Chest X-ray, PA view. Patient: 55 years old, sex F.
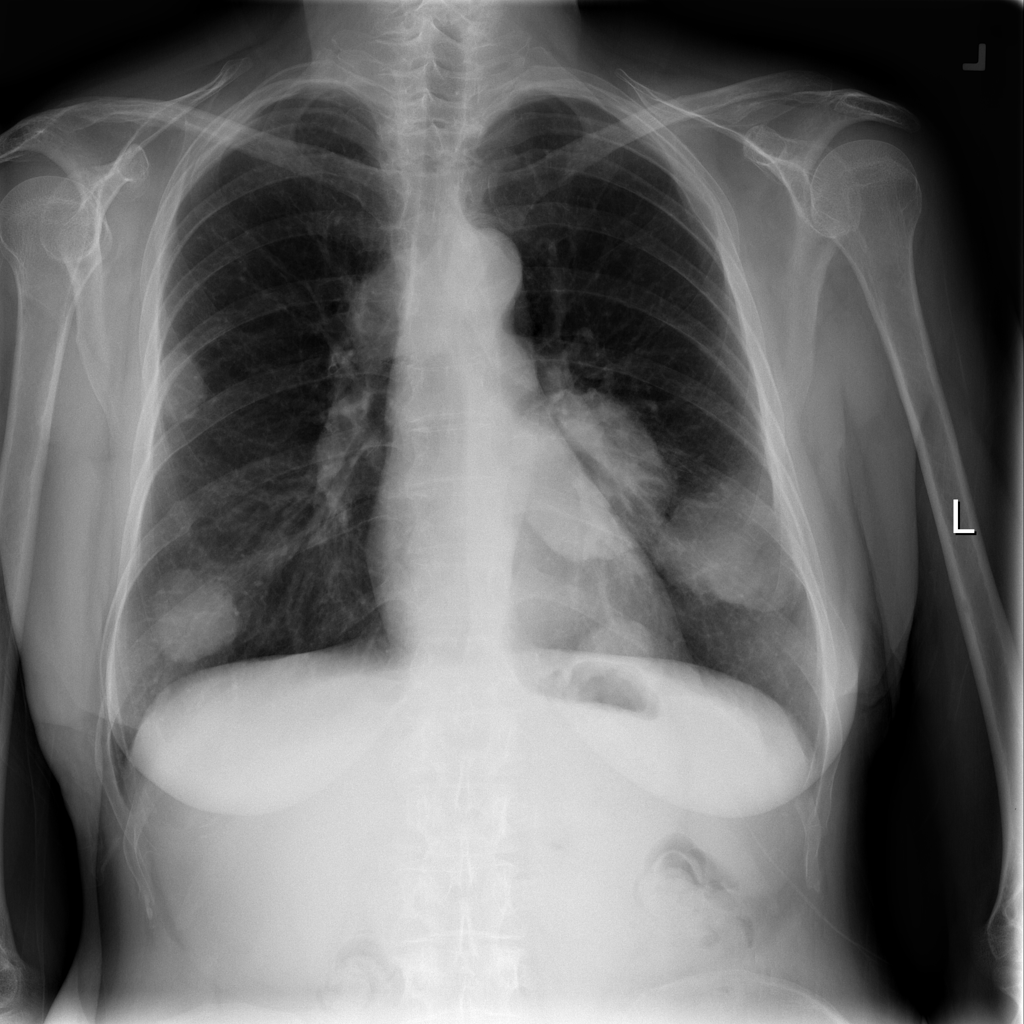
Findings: Mass